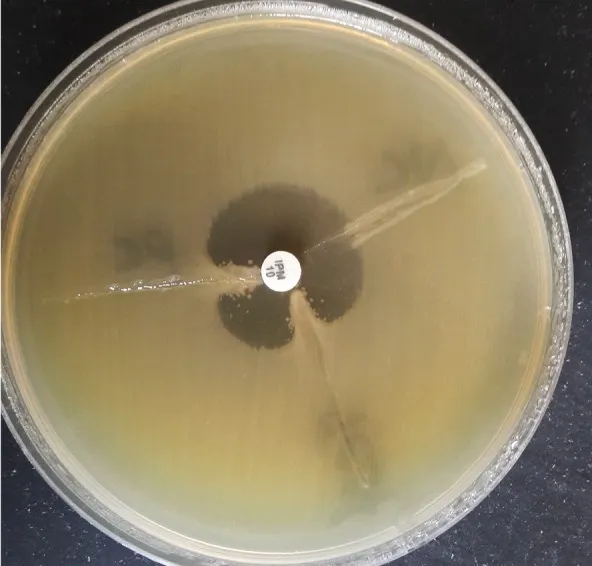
Modified Hodge Test positive for test organism (Providencia).
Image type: radiology (spect)